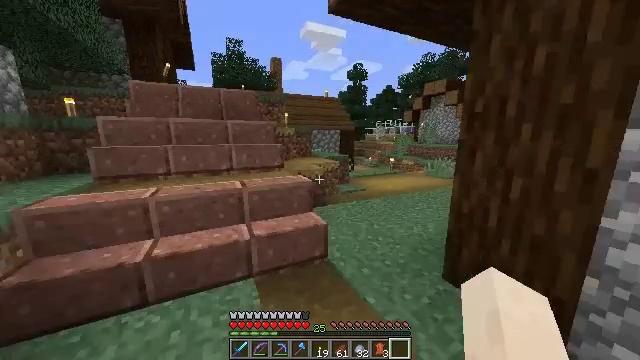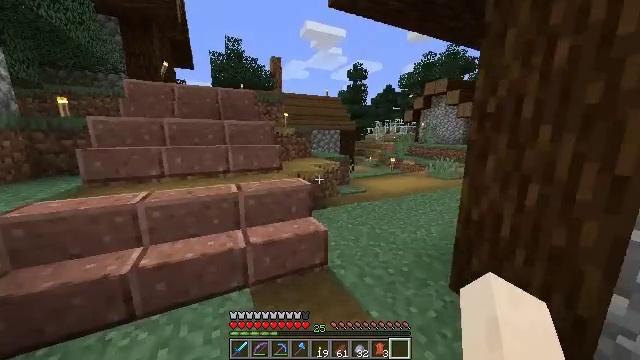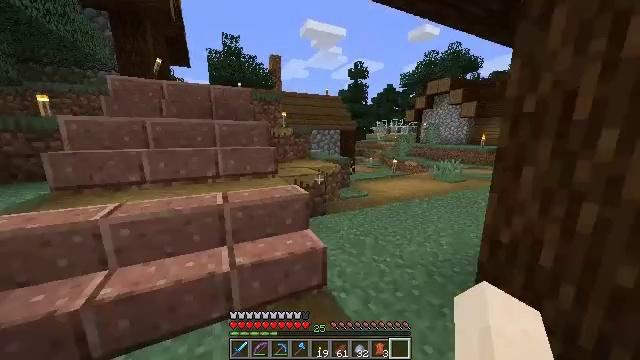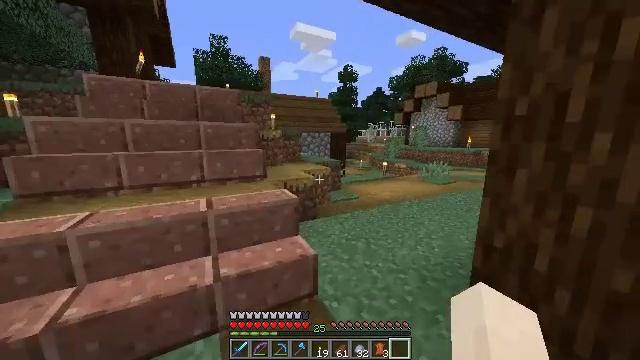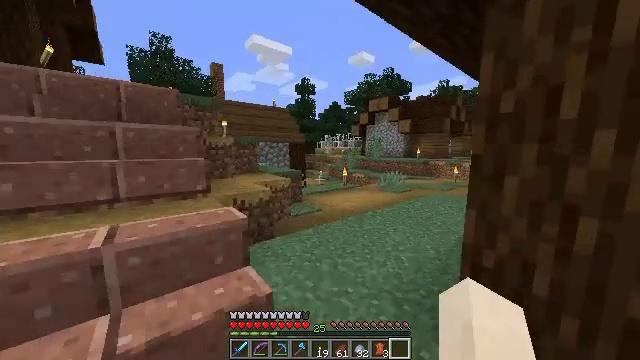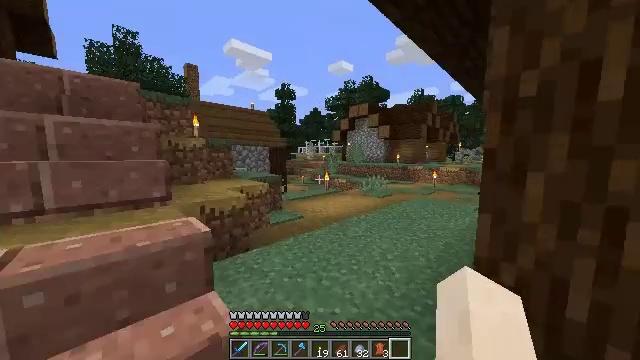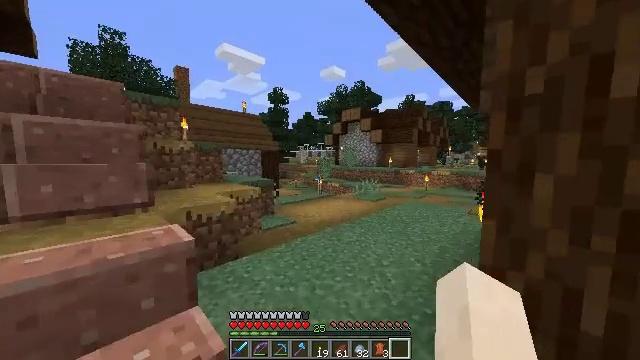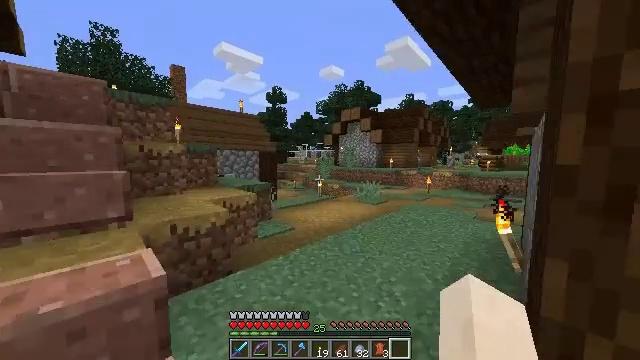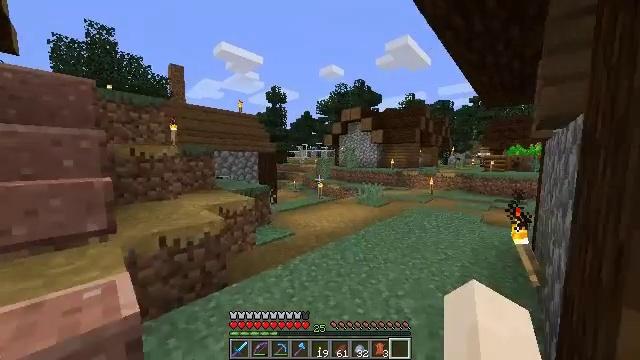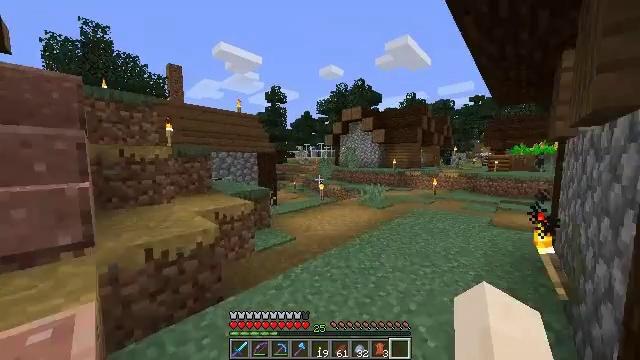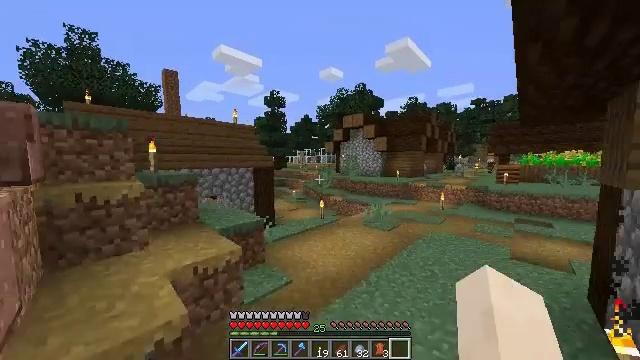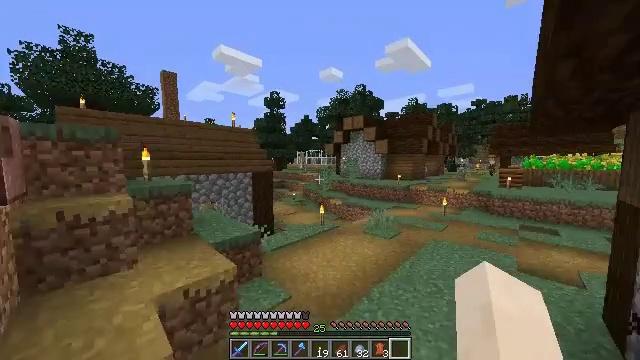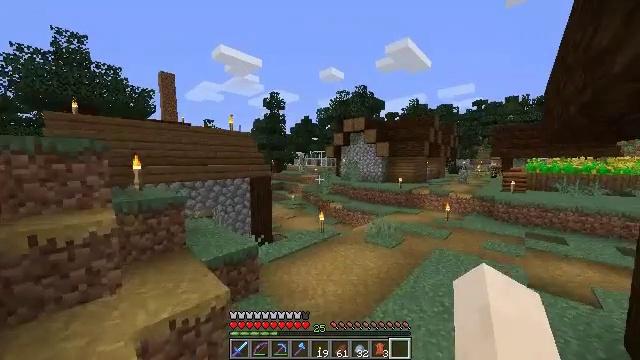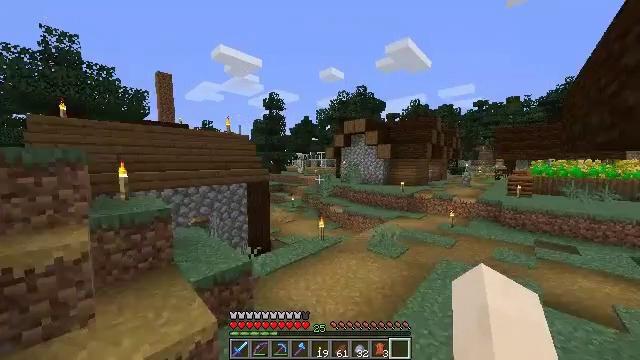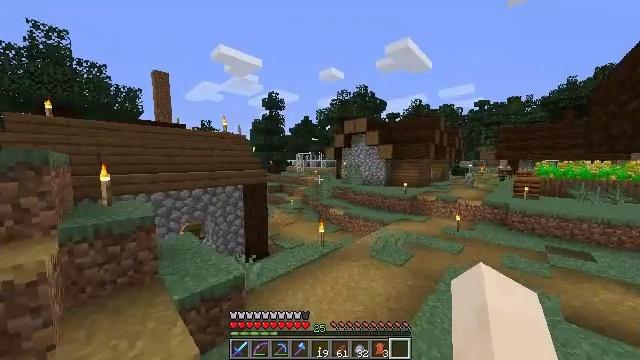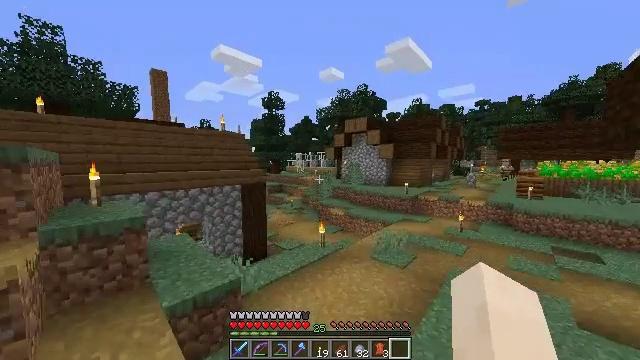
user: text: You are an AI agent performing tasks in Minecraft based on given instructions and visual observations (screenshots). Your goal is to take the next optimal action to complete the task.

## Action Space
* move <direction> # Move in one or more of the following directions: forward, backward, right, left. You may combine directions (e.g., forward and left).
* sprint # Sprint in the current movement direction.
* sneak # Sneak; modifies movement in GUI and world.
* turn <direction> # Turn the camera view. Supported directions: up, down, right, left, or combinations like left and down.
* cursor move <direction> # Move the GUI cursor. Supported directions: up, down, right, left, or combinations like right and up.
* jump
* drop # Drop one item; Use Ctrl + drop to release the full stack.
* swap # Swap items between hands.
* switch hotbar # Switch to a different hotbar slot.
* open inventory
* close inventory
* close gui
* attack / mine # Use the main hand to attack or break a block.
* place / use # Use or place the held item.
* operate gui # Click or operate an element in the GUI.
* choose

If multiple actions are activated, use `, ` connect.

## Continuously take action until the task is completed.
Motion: motion action
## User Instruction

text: Collect potatoes from the garden.
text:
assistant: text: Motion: move forward
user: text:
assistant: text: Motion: move forward
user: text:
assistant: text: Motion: move forward, turn right
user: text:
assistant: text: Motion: move forward, turn right and up
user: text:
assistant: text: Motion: move forward, turn right and up
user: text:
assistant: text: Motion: move forward, turn right and up
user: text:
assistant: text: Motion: move forward
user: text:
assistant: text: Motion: move forward
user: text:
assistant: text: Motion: move forward, jump
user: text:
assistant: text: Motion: move forward, jump
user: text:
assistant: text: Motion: move forward
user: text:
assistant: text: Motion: move forward
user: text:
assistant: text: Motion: move forward
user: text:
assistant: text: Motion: move forward
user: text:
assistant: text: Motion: move forward
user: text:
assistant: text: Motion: move forward
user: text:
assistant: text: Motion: move forward
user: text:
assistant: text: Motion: move forward, turn right
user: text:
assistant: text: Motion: move forward
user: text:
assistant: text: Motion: move forward
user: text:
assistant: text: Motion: move forward, sprint
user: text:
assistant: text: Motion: move forward, turn left
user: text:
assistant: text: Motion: move forward, turn left
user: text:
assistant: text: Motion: move forward, turn left
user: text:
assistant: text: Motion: move forward, turn left, jump
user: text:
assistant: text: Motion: move forward, jump
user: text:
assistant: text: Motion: move forward, jump
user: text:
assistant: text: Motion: move forward, jump
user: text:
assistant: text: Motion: move forward
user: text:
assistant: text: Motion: move forward